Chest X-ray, PA view. Patient: 59 years old, sex M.
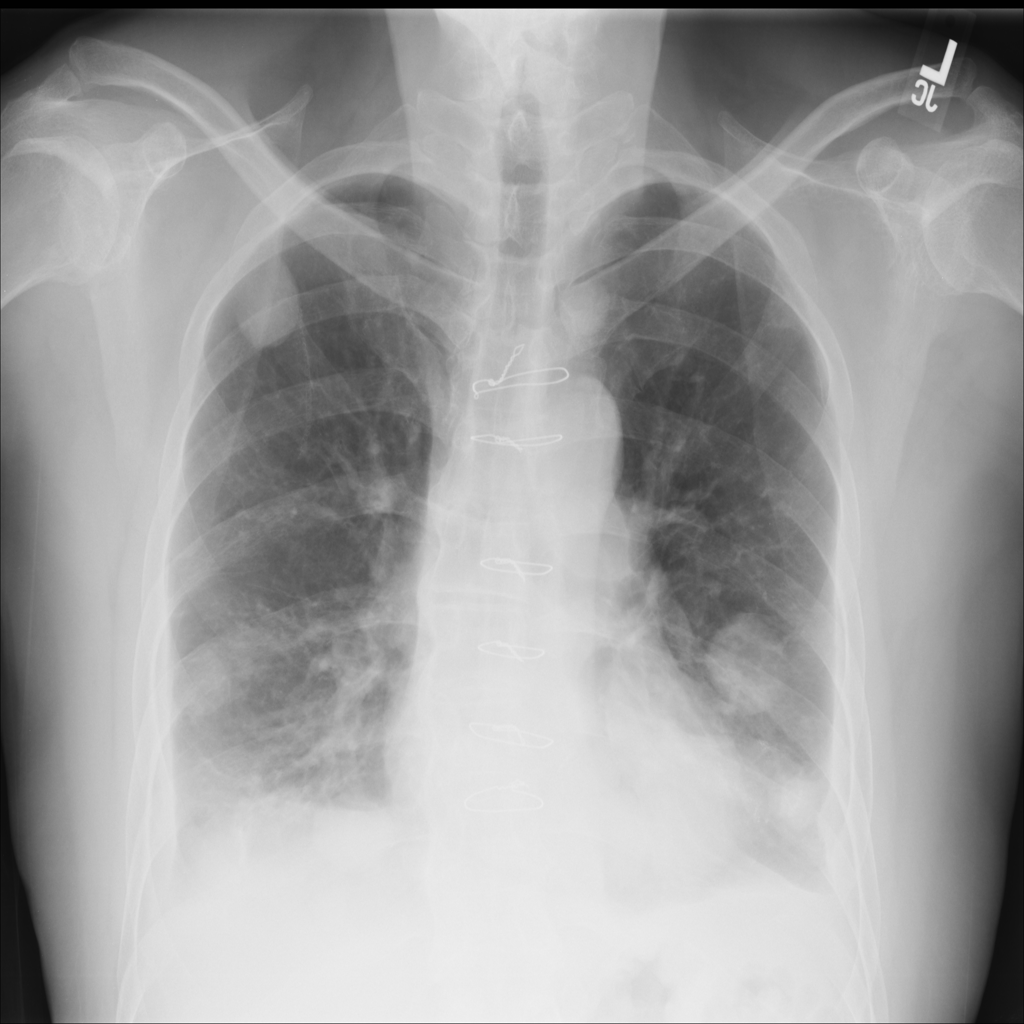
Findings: Effusion